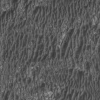
Atmospheric dust classification: not_dusty